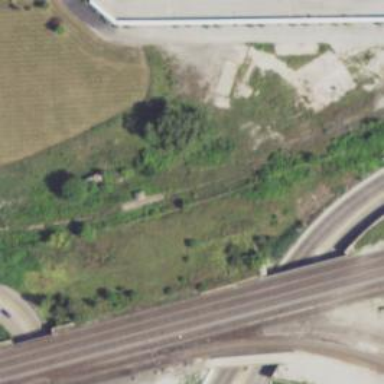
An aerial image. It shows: Disused railway siding.